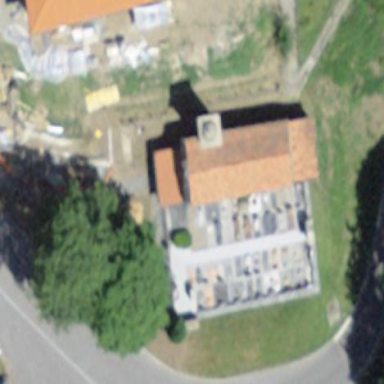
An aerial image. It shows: Church which is place of worship.